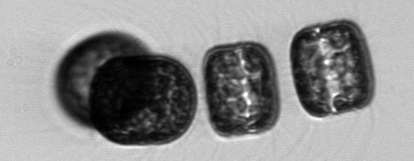
Label: Thalassiosira